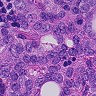
Metastatic tissue present: yes